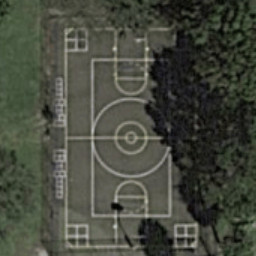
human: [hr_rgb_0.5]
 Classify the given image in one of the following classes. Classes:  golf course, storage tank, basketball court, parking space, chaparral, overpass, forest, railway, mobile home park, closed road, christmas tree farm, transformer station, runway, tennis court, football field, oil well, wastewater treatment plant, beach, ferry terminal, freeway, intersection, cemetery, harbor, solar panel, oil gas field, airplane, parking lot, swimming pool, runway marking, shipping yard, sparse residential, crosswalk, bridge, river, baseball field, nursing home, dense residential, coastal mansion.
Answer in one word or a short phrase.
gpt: basketball court